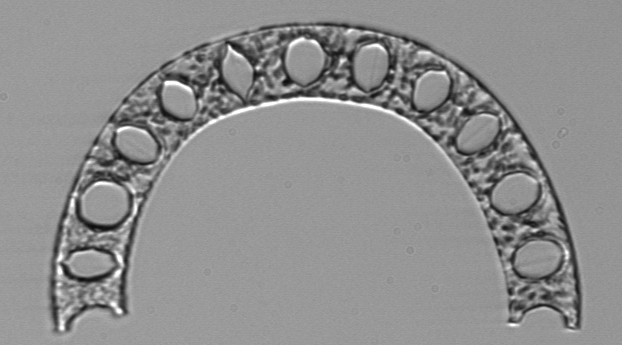
Label: Eucampia